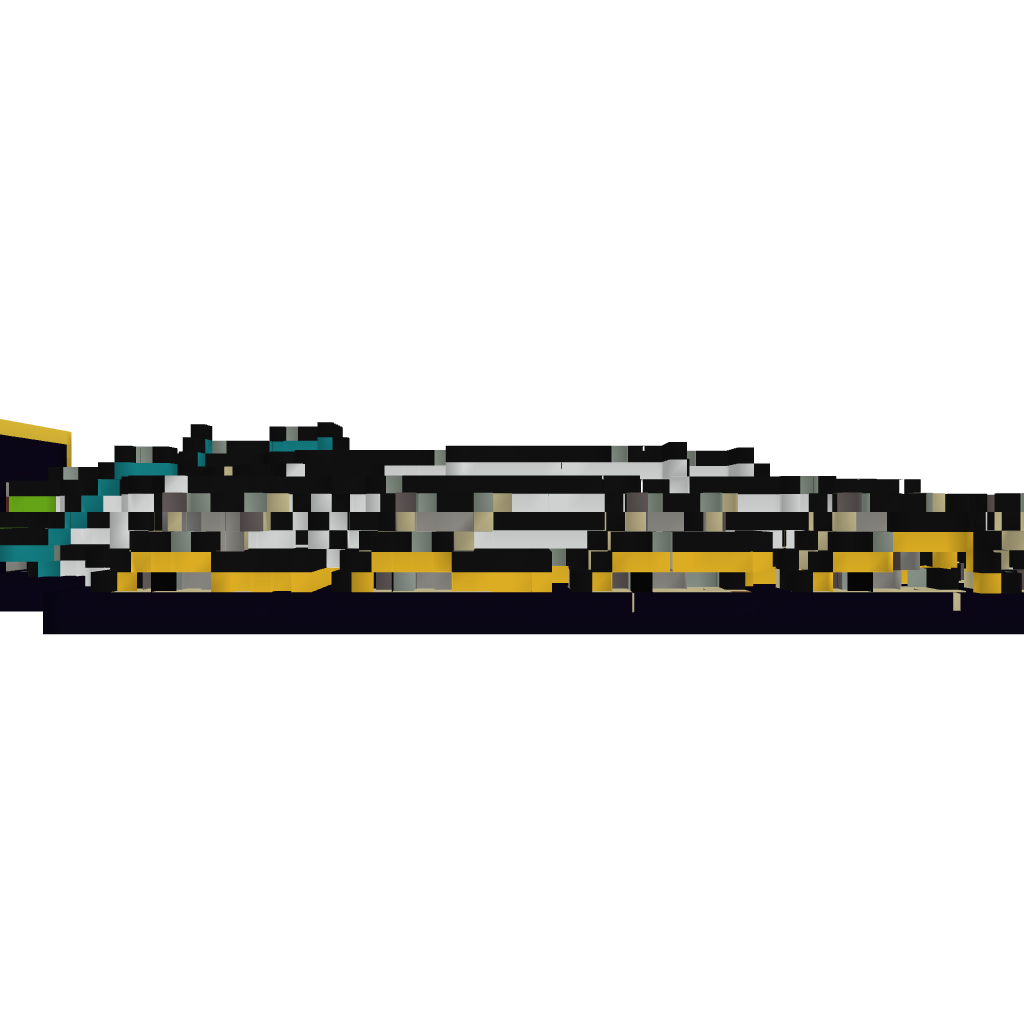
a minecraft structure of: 4x4 Screen